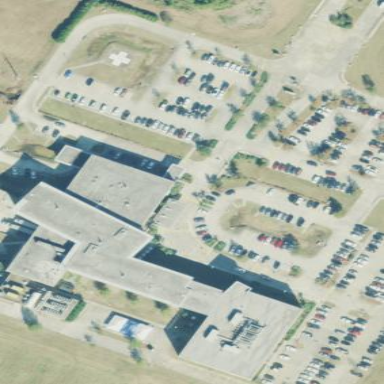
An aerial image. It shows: Healthcare facility identified as hospital.